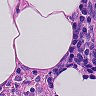
Metastatic tissue present: no